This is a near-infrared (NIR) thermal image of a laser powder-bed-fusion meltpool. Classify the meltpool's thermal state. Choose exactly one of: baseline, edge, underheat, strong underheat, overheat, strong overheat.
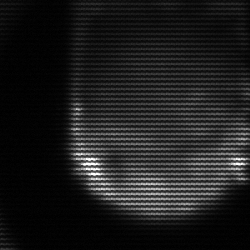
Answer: edge